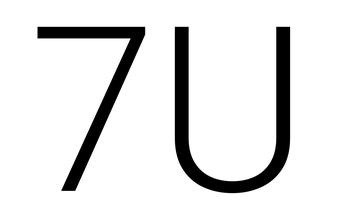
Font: Roboto_Light